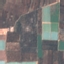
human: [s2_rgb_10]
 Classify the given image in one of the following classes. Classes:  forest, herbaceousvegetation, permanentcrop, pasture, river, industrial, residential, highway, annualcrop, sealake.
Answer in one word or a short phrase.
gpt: PermanentCrop